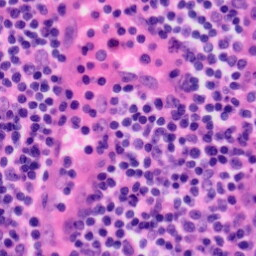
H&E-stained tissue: Tonsil